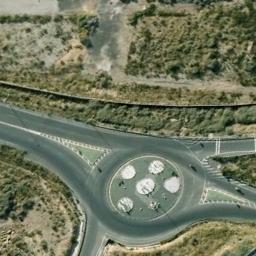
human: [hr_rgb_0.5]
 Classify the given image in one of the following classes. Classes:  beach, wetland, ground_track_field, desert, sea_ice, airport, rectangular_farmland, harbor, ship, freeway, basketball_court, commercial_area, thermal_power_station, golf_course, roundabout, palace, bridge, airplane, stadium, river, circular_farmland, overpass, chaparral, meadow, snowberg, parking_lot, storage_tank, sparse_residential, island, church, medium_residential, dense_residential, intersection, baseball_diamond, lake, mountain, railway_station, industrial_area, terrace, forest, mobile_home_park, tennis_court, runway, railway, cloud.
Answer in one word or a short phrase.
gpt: roundabout